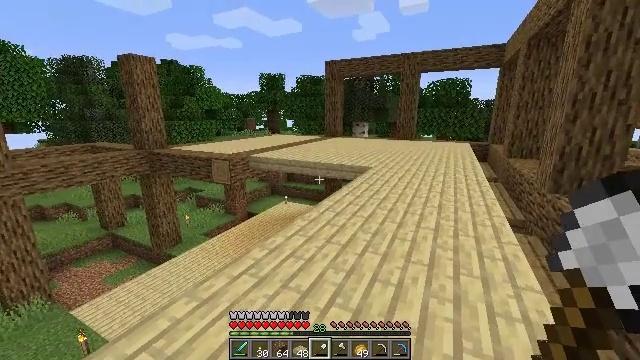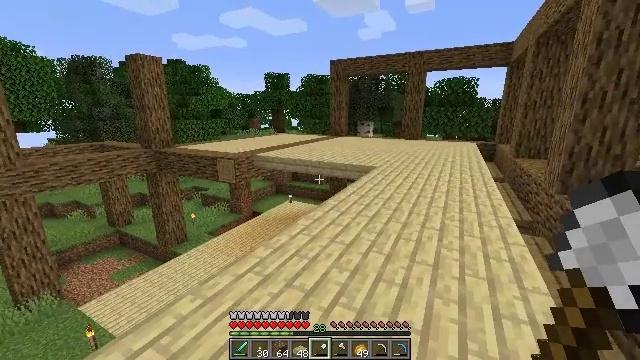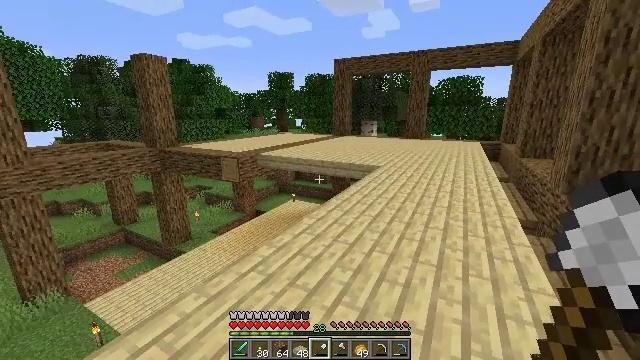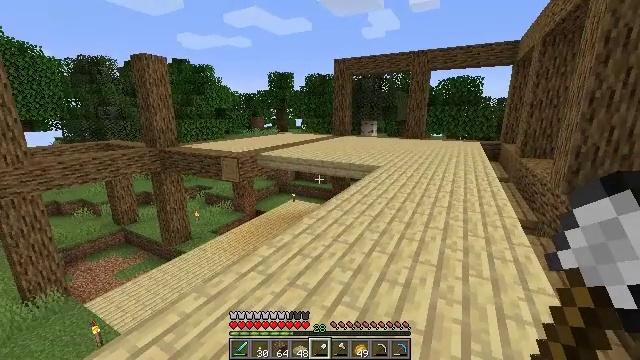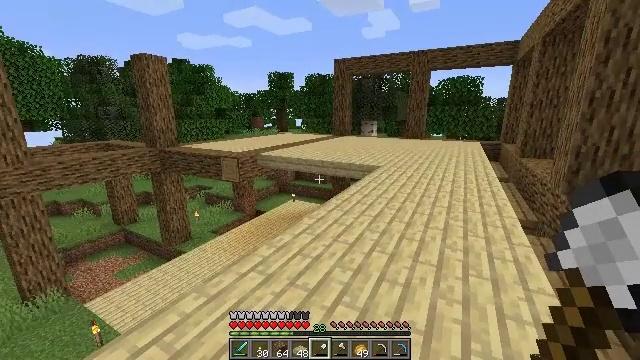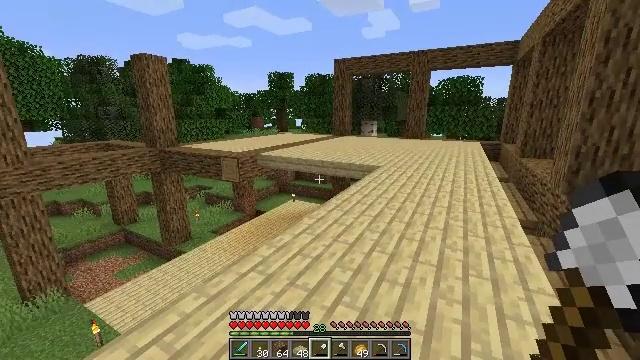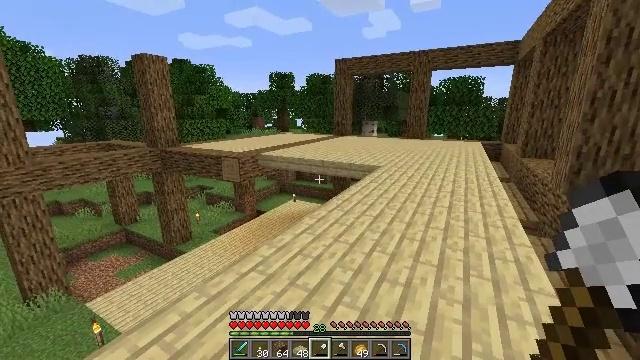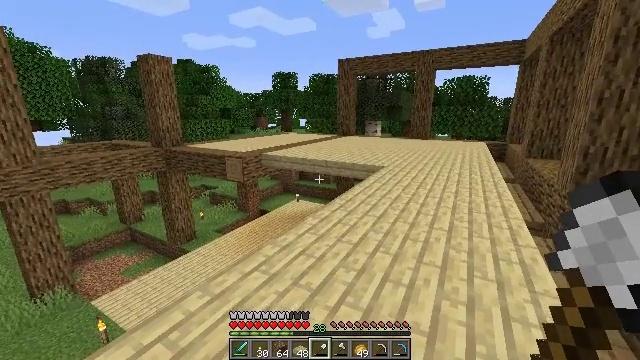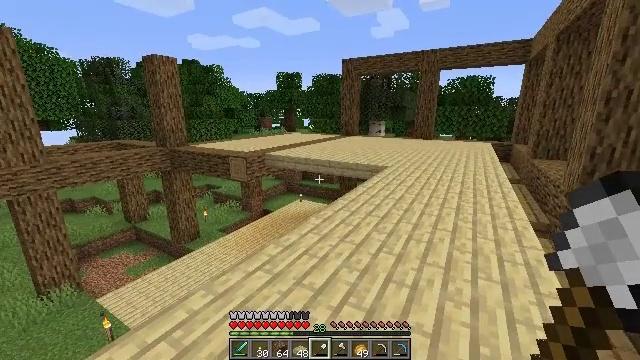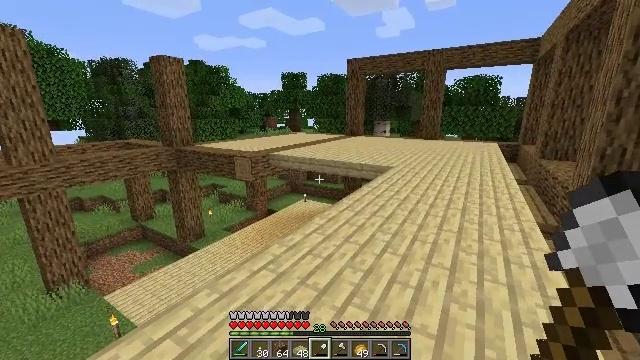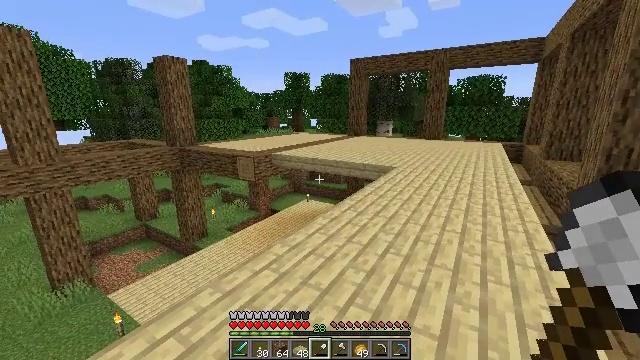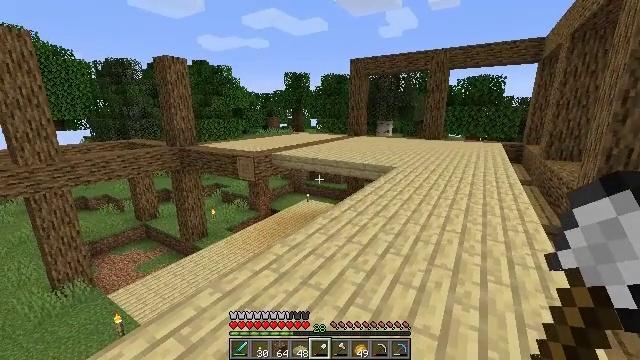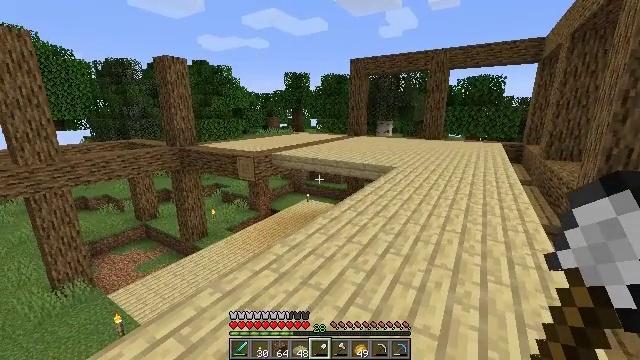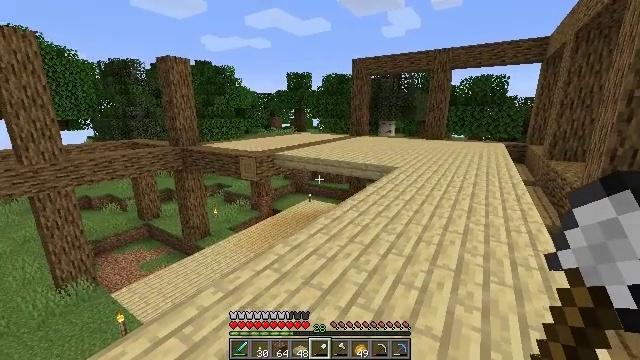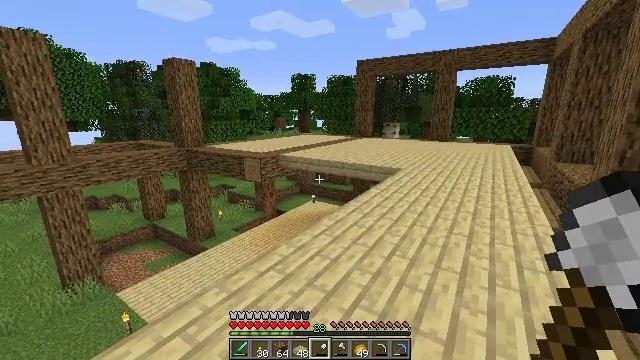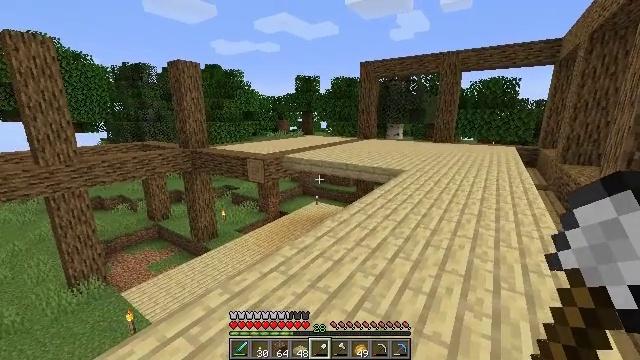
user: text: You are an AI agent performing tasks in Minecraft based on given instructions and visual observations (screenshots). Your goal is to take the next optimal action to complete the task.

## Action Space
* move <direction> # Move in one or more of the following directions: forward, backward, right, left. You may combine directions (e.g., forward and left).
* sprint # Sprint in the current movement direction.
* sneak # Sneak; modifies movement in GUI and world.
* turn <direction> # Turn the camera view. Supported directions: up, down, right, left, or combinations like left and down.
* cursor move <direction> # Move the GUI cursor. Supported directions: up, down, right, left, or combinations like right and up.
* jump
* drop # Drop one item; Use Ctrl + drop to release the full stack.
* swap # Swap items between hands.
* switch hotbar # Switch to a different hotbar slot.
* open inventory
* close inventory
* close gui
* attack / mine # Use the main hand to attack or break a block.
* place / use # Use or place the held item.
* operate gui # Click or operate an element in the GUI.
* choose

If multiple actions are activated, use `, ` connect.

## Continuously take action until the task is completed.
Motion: motion action
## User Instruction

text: Drop an iron shovel.
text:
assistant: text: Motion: turn left
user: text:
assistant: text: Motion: no_op
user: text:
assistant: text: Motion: no_op
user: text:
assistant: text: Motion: no_op
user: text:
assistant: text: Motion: no_op
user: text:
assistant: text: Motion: no_op
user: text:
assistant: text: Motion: no_op
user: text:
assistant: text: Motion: no_op
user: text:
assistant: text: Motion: turn left
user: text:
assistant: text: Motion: no_op
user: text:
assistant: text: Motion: no_op
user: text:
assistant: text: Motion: no_op
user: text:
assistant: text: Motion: no_op
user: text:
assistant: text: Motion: no_op
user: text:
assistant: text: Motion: no_op
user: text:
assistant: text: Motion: turn left
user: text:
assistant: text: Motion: turn left
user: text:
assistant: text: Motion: turn left
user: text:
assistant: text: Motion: turn left and down
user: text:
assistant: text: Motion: turn left and down
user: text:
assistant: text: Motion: turn left and down
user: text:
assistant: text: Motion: turn left and down
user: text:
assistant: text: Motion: no_op
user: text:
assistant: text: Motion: no_op
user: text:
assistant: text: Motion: no_op
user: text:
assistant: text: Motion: no_op
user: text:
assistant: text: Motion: no_op
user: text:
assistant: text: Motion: turn left
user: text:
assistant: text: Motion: turn left and down
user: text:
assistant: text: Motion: turn up